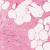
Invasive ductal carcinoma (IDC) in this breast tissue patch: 0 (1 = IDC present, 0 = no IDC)